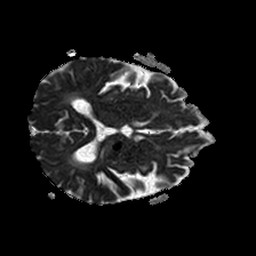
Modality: ADC
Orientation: axial
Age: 59
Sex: male
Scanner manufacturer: philips
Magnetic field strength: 1.5 T
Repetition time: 3.398 s
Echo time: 0.06922 s